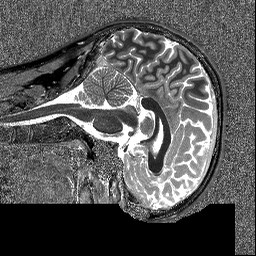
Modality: T1map
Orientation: sagittal
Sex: male